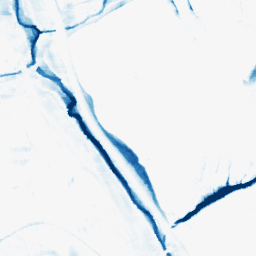
Category: morphological
Decomposition family: morphological_rect
Decomposition parameters: operation: closing
width: 20
height: 10
Upsampling method: quadratic
Upsampling parameters: scale: 8
Upsampling scale: 8